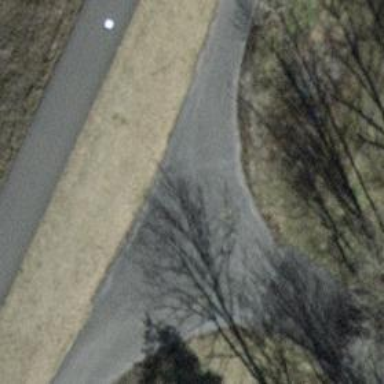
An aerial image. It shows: Well-maintained asphalt path with grade 1 track type.